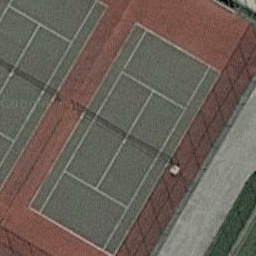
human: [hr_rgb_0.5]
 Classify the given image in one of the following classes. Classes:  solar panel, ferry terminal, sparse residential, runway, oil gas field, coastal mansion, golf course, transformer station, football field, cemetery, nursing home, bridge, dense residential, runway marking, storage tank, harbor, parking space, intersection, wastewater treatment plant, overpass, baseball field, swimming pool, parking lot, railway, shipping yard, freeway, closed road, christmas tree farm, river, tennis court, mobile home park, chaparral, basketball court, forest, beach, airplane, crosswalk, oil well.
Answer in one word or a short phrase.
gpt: tennis court